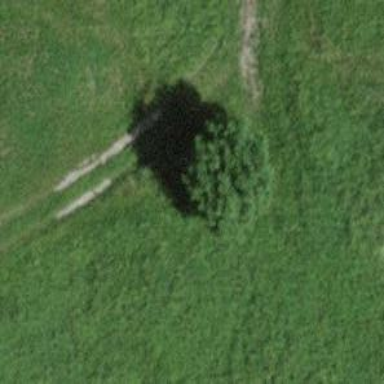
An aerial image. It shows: Broadleaved tree with lush leaves.